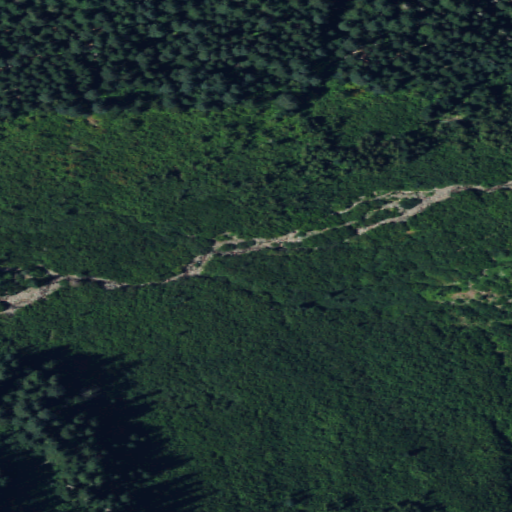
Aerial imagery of depression(s) in Washington named Lily Basin containing evergreen forest, shrub, and woody wetlands